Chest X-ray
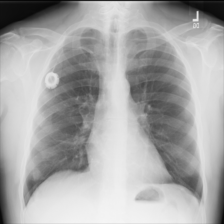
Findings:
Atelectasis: negative
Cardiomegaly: negative
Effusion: negative
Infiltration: negative
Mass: negative
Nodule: negative
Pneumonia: negative
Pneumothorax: negative
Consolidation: negative
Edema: negative
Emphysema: negative
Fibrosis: negative
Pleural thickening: negative
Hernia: negative